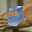
Label: 2